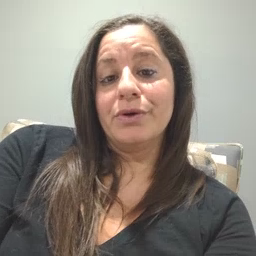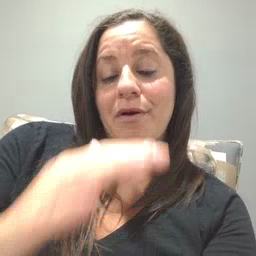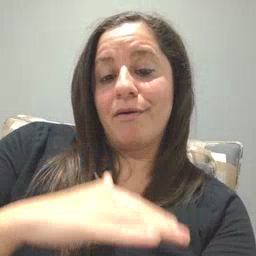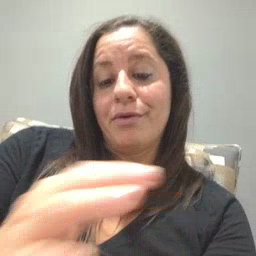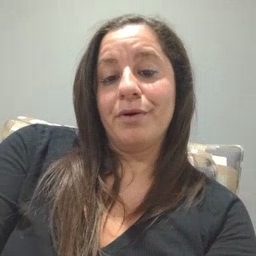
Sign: on